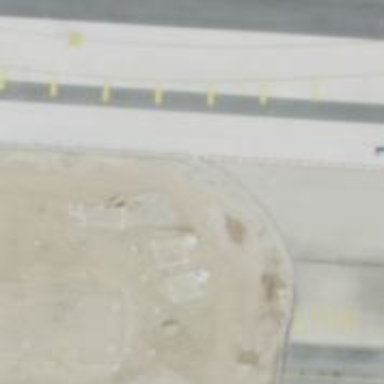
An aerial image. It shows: Airport gate.